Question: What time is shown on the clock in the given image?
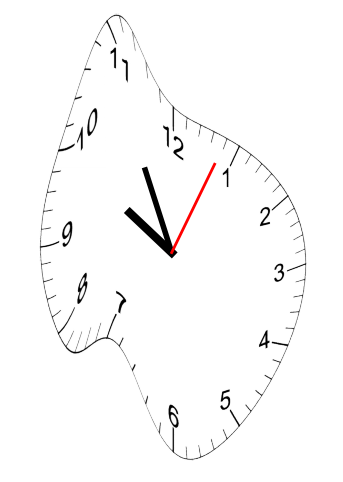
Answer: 09:55:04